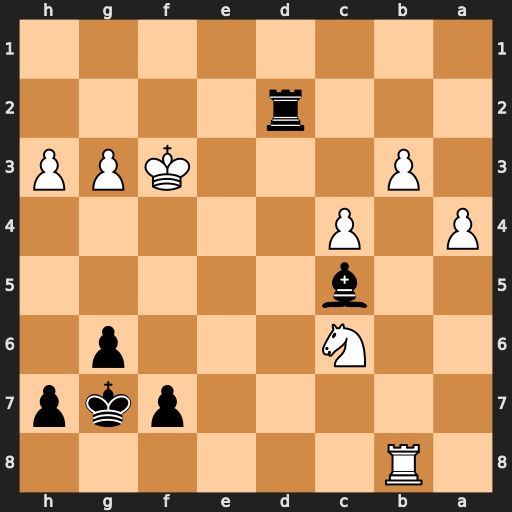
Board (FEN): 1R6/5pkp/2N3p1/2b5/P1P5/1P3KPP/3r4/8
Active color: b
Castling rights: -
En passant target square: -
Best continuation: f5 g4 Rf2+ Kg3 f4+